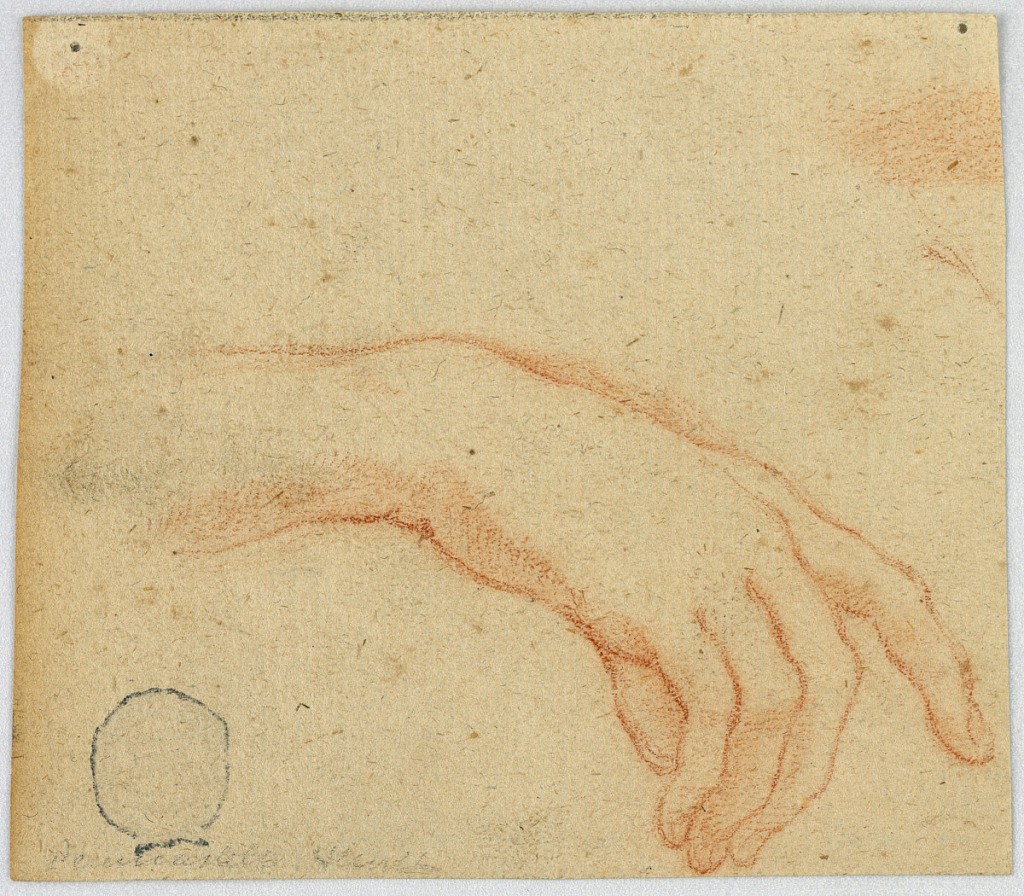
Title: Sketch of a Right Hand
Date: early 18th century
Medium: Red crayon on brown paper
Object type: Drawing
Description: Sketch of right hand curving downward with index finger slightly extended.